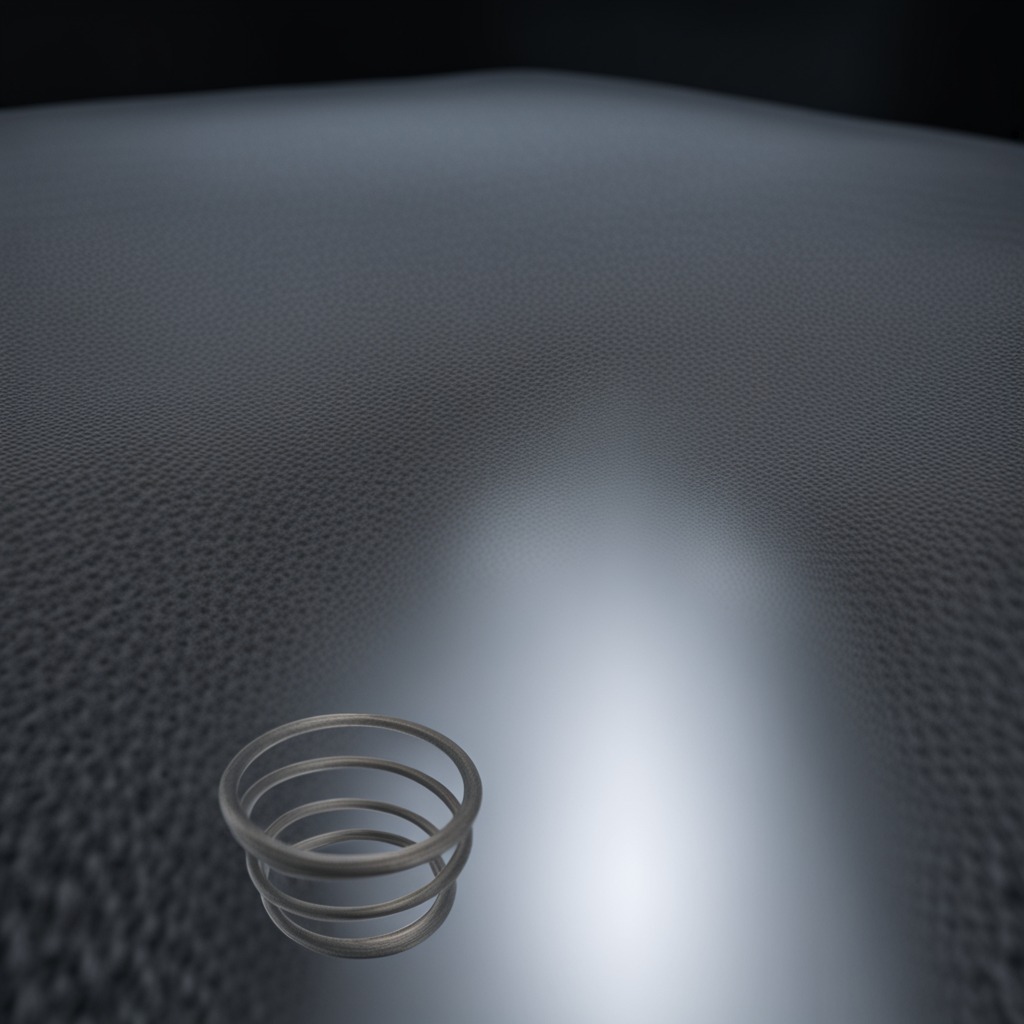
A coiled metal spring is lying on a clean granite table inside a workshop at night.